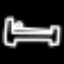
Label: bed